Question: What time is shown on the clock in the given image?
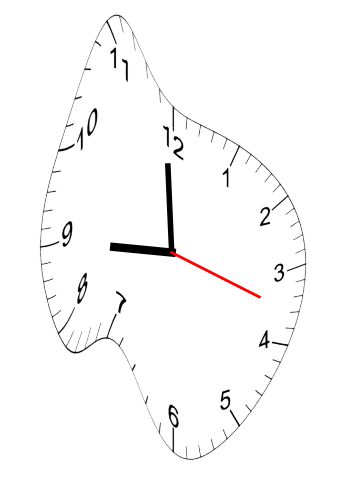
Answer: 08:59:18